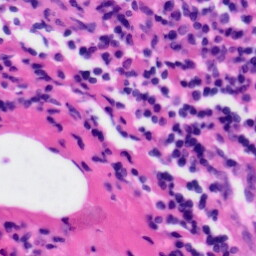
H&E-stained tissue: Tonsil